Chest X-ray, PA view. Patient: 38 years old, sex M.
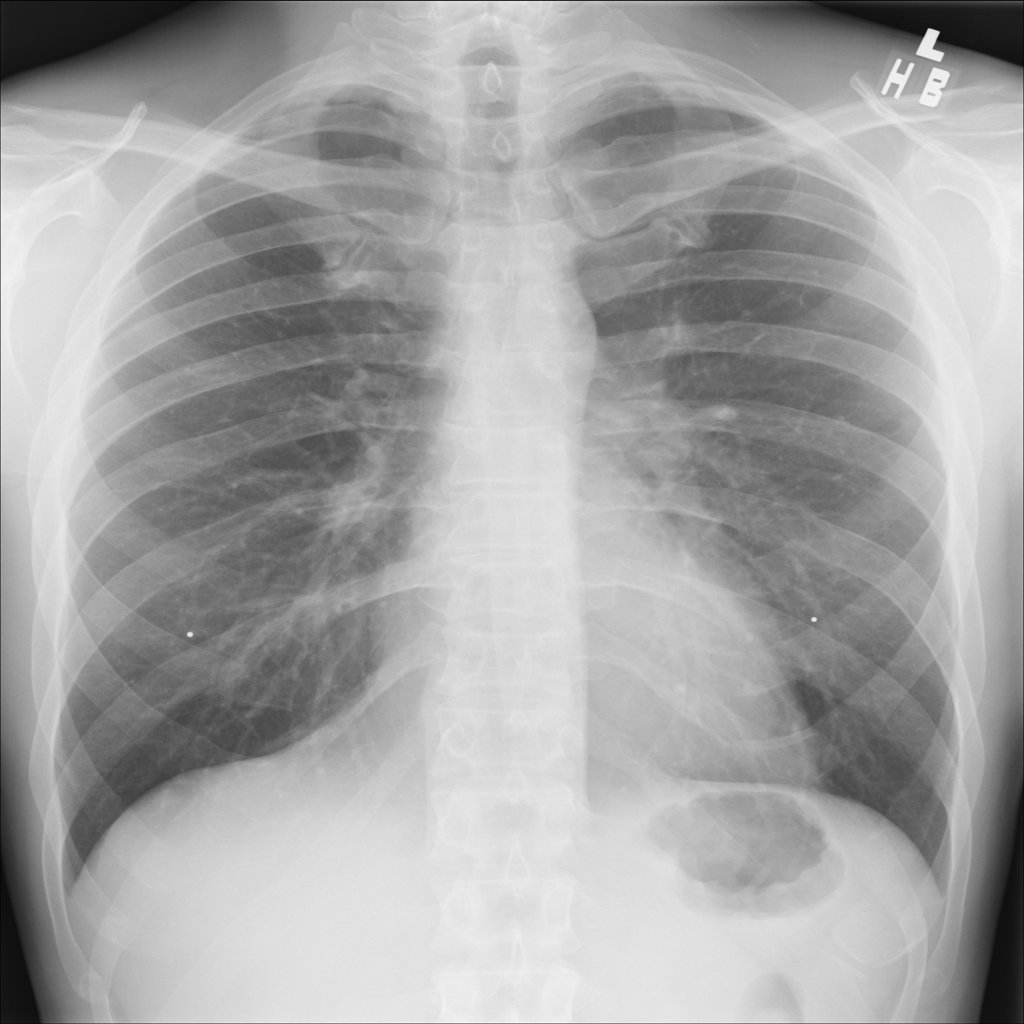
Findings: No Finding